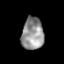
Tissue: prostate
Cell type: Epithelial cells
Senescence score: 0.3325
Nuclear area (px): 696
Mean DAPI intensity: 147.586